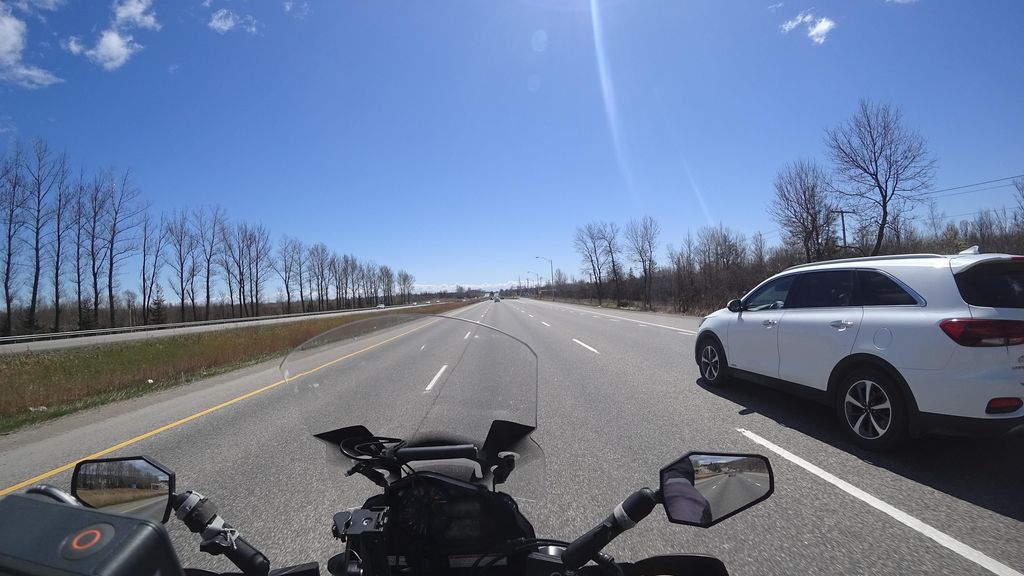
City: quebec_city